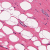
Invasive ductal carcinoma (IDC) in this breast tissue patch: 0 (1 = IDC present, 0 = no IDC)